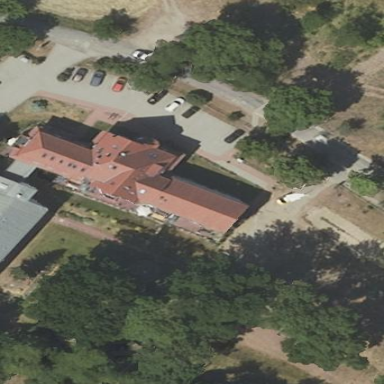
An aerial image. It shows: Building.